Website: walmart
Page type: address-validator
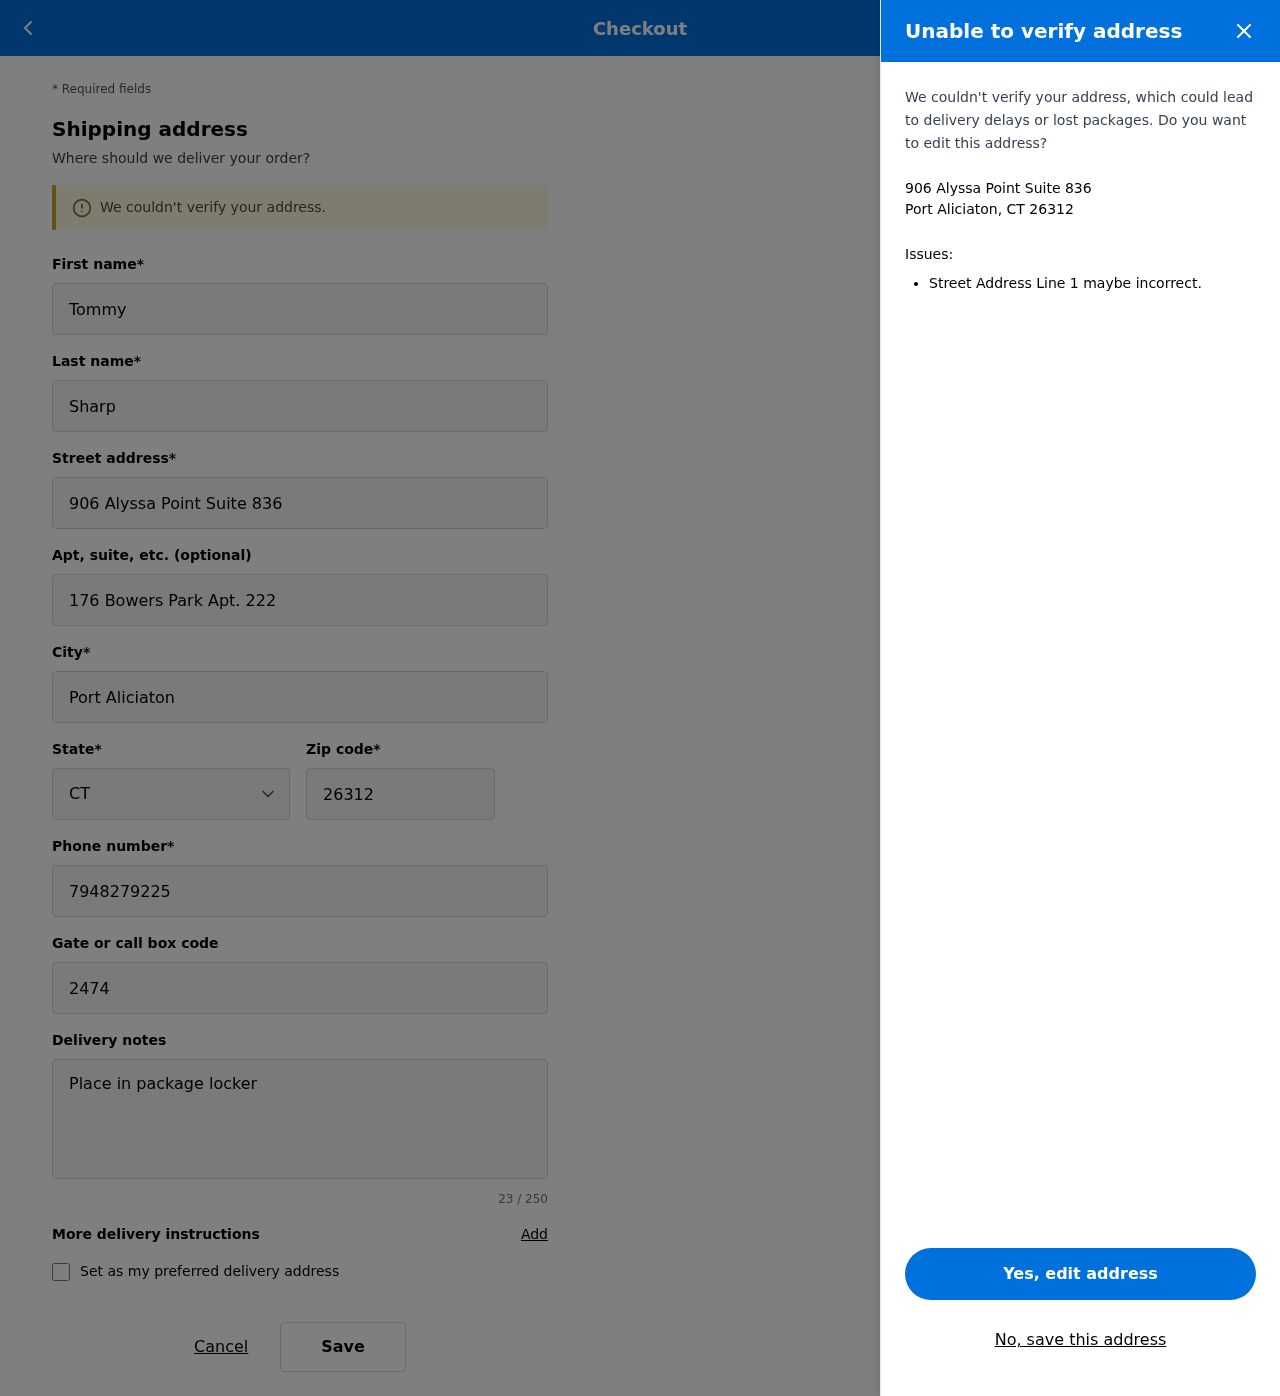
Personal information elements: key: PII_CITY_STATE_ZIP
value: Port Aliciaton, CT 26312
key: PII_DELIVERY_INSTRUCTIONS
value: Place in package locker
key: PII_STATE_ABBR
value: CT
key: PII_STREET
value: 906 Alyssa Point Suite 836
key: PII_FIRSTNAME
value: Tommy
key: PII_LASTNAME
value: Sharp
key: PII_STREET2
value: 176 Bowers Park Apt. 222
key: PII_CITY
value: Port Aliciaton
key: PII_POSTCODE
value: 26312
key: PII_PHONE
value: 7948279225
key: PII_SECURITY_CODE
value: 2474